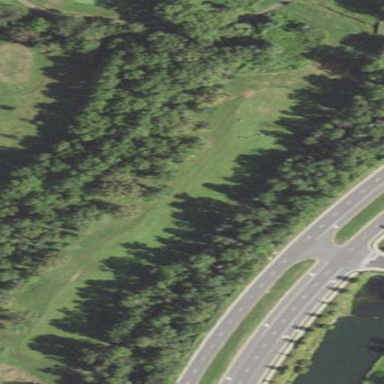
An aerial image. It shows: Area of rough grass used for golf.